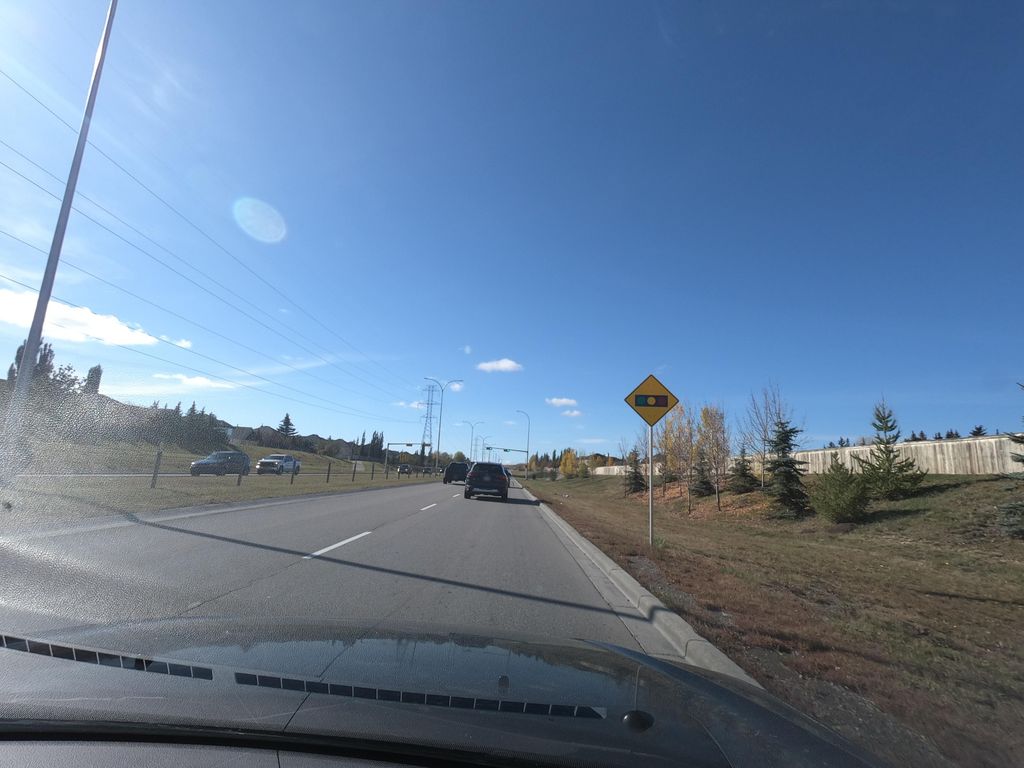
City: calgary